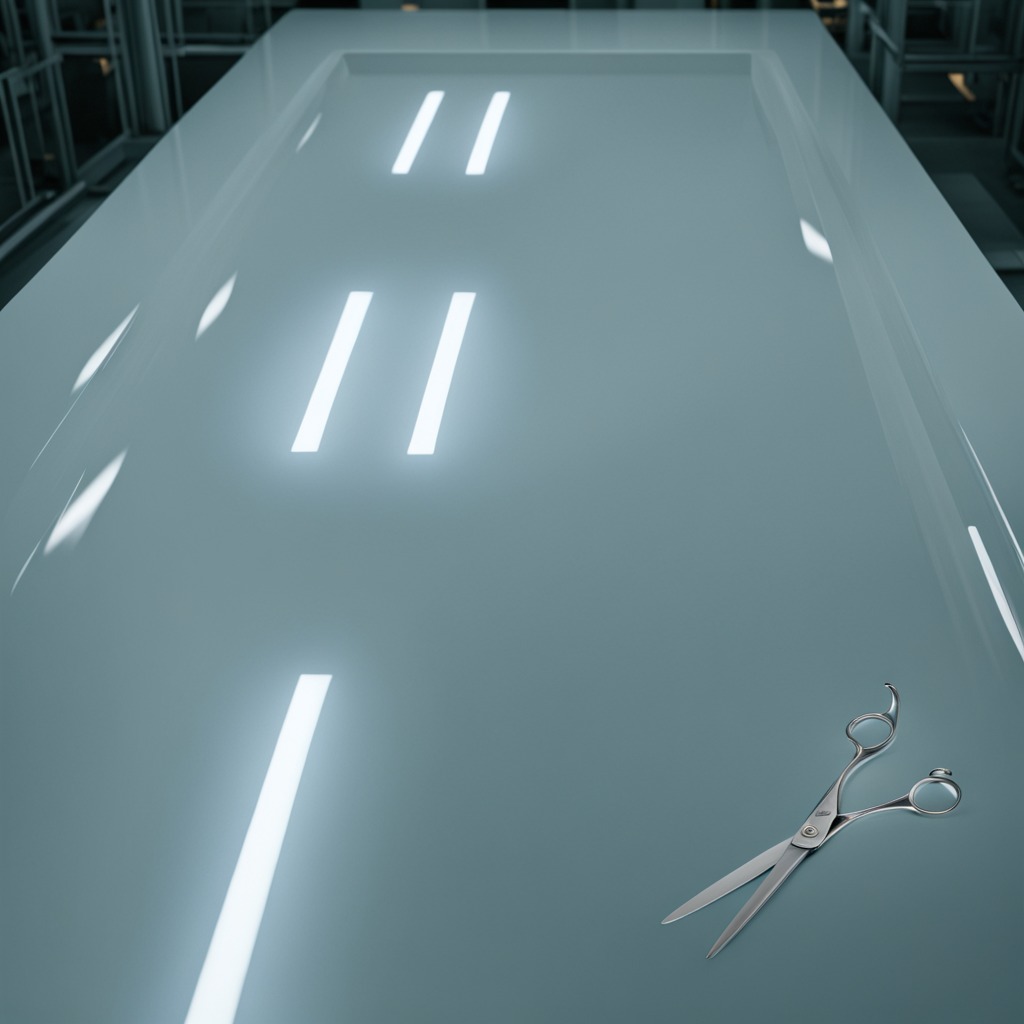
A scissor is lying on the table.